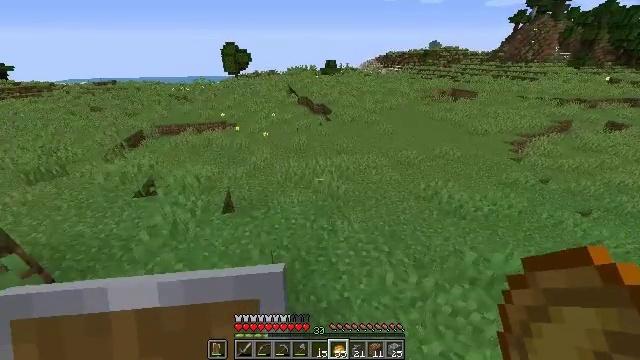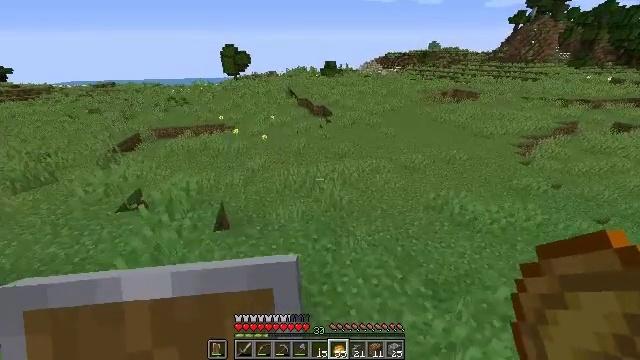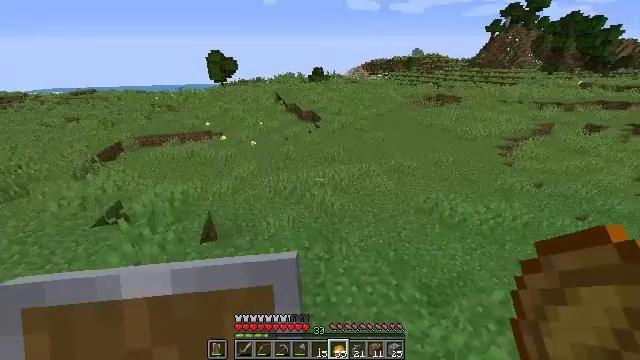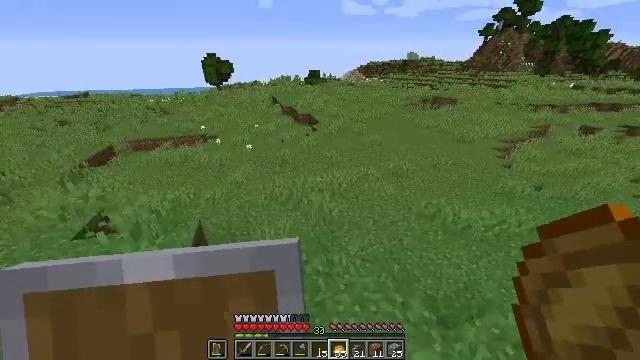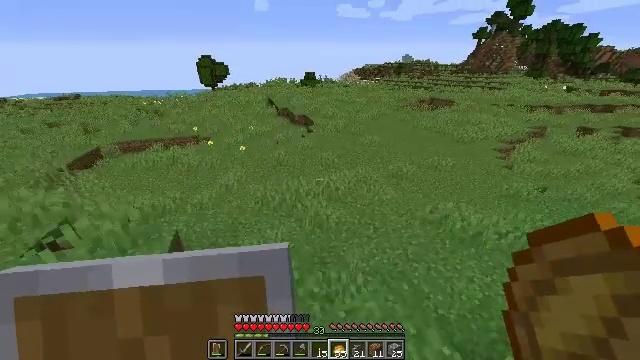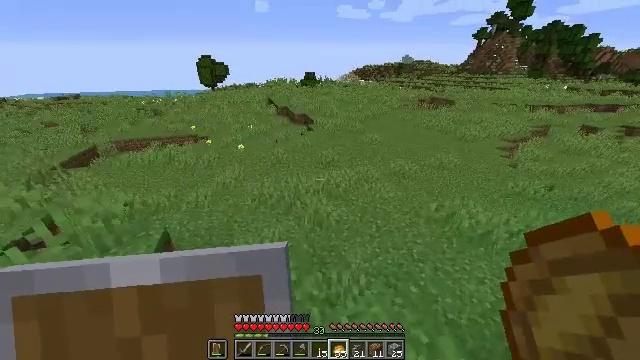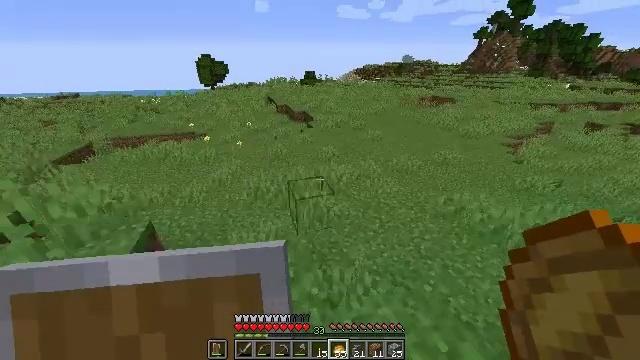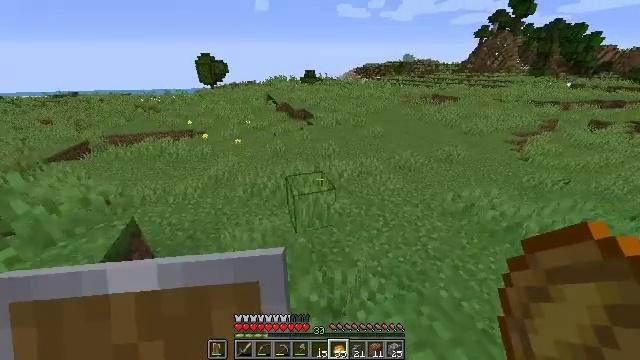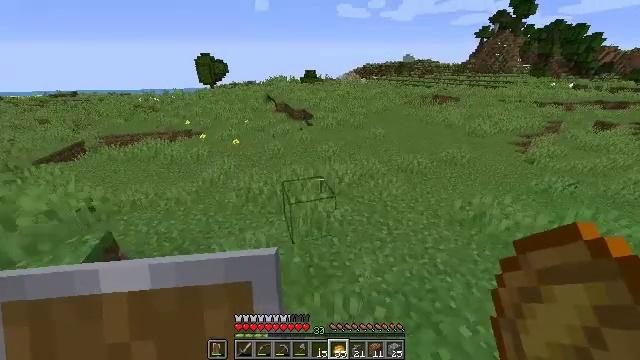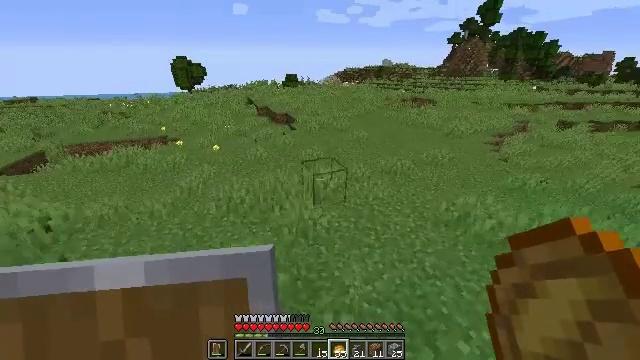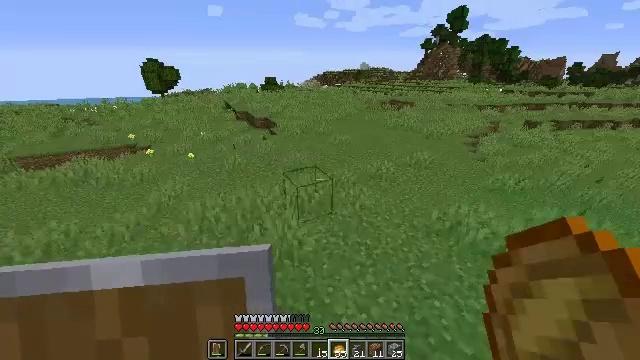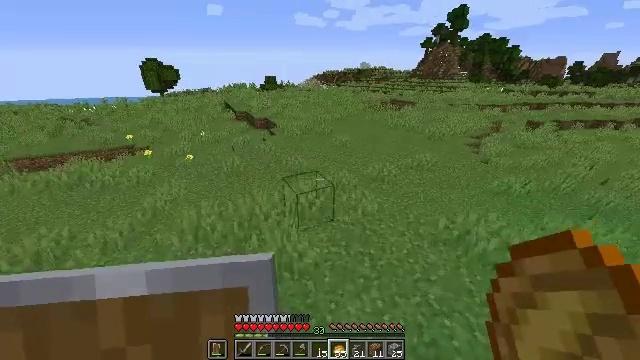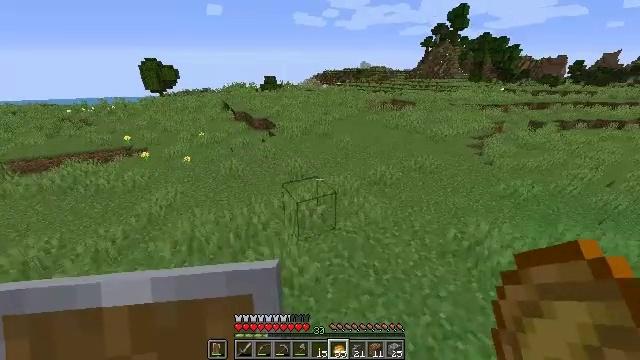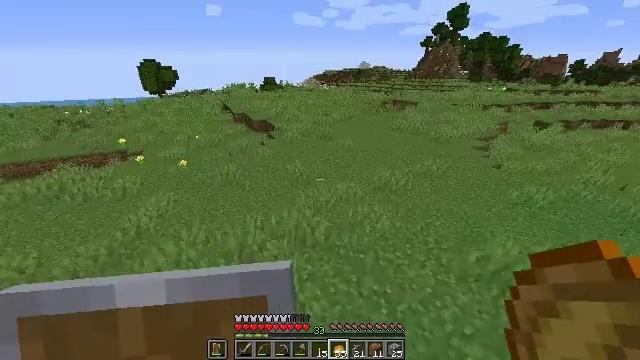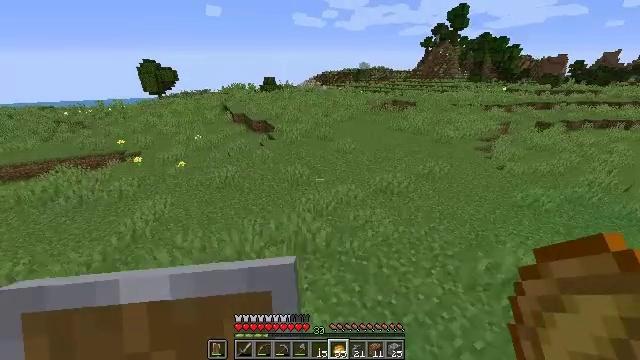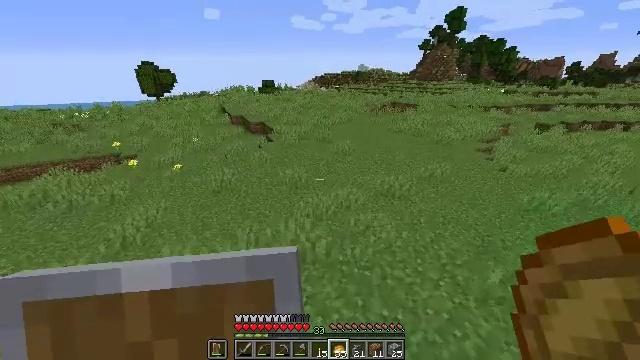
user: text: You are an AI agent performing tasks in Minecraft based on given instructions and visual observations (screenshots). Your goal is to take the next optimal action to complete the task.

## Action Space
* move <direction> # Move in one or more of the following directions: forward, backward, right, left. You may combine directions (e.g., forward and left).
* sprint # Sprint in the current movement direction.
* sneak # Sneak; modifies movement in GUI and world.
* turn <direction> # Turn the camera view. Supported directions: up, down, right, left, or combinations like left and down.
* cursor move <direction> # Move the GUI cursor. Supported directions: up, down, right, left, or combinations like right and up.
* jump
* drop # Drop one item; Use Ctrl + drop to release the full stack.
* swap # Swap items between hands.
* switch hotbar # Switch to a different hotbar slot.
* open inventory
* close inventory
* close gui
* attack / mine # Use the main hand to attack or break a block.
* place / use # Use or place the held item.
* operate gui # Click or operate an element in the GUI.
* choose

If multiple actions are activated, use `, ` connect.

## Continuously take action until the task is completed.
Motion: motion action
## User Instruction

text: Gather a pumpkin block.
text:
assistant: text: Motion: move forward
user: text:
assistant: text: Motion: move forward, turn right and up
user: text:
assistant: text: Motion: move forward
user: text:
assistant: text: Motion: move forward, turn right
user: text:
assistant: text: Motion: move forward
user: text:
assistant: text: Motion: move forward
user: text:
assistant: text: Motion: move forward
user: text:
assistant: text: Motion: move forward
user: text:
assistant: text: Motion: move forward, turn right
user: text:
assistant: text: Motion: move forward, turn right
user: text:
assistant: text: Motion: move forward, sprint
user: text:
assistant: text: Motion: move forward, sprint
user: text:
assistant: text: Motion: move forward, sprint
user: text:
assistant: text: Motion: move forward
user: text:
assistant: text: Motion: move forward
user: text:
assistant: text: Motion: move forward
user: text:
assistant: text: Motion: move forward
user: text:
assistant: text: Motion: move forward
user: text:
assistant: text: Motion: move forward
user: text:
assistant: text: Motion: move forward, turn up, open inventory
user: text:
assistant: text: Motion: open inventory
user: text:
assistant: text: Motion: turn right and up
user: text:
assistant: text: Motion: turn right
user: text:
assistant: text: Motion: turn right and down
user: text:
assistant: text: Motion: sneak, turn right and down
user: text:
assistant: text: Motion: sneak, turn right and down
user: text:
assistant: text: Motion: sneak, turn right and down
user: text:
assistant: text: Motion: sneak
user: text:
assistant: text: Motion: sneak
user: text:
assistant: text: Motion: sneak, attack / mine